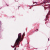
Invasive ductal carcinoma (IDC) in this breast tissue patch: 0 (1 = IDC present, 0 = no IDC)